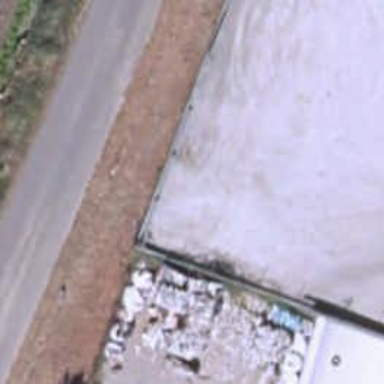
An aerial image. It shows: Fence is in the image.